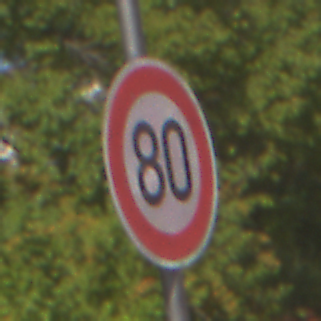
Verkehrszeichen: Geschwindigkeit80
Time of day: MorningAfternoon
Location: Outdoor (Nature)
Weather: Clear
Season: Summer
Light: Natural